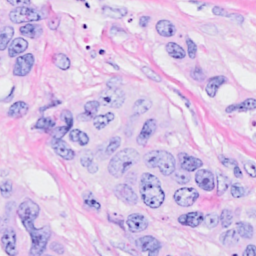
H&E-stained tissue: Breast